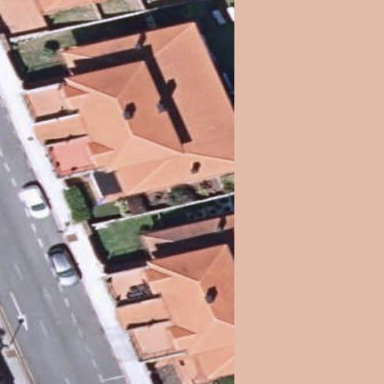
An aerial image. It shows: Simple and straightforward house.